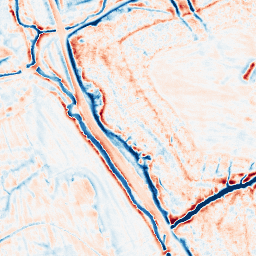
Category: edge_preserving
Decomposition family: bilateral
Decomposition parameters: d: 15
sigma_color: 100
sigma_space: 100
Upsampling method: quartic
Upsampling parameters: scale: 4
Upsampling scale: 4